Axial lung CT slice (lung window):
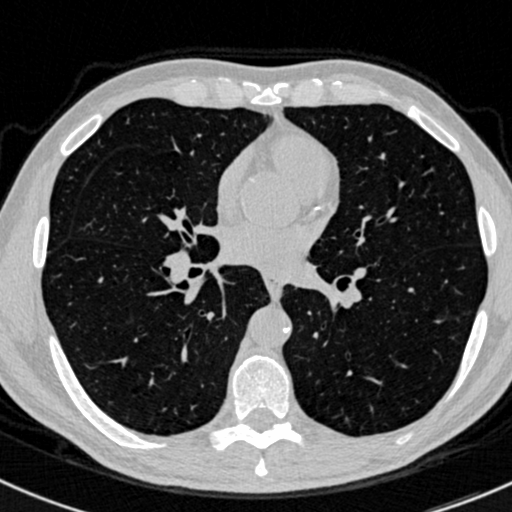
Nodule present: no